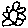
Label: flower